Aerial crown-view tile of a tropical tree (Barro Colorado Island, Panama), acquired 20241216:
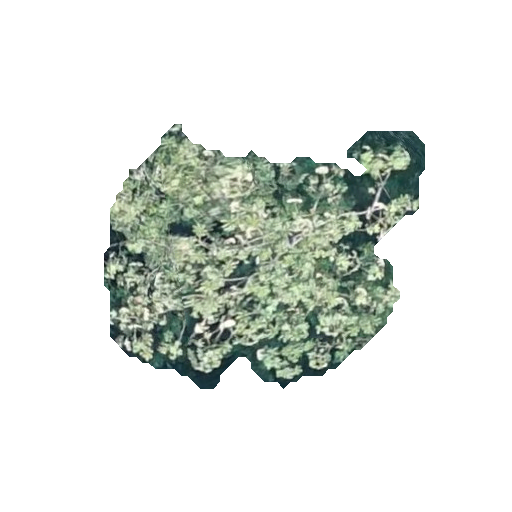
Species: Cecropia insignis
GBIF accepted scientific name: Cecropia insignis
Crown area: 88.359 m²